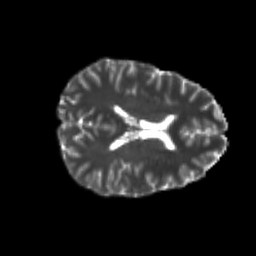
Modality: T2w
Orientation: axial
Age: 22
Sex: female
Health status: healthy
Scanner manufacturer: philips
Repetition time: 7.396 s
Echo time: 0.08599 s